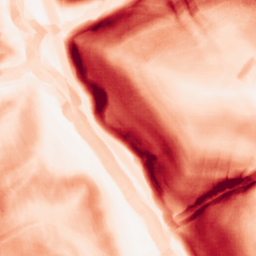
Category: morphological
Decomposition family: morphological_gradient
Decomposition parameters: size: 7
shape: diamond
Upsampling method: sinc_hamming
Upsampling parameters: scale: 4
kernel_size: 8
Upsampling scale: 4